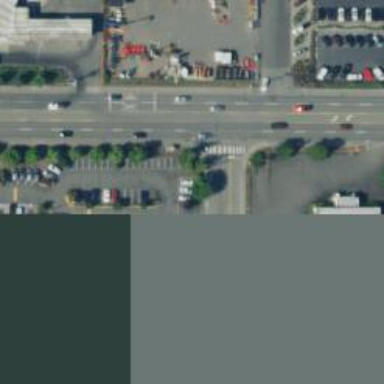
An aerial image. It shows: Marked road crossing.